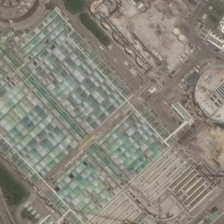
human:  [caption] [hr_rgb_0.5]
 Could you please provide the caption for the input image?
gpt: a large building and some storage tanks are in an industrial area .

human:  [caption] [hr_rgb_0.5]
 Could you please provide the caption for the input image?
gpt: a large building and some storage tanks are in an industrial area .

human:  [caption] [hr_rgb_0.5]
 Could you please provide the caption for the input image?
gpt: a large building and some storage tanks are in an industrial area .

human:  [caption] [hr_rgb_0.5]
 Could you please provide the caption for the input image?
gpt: a large building and some storage tanks are in an industrial area .

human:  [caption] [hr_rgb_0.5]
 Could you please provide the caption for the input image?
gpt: a large building and some storage tanks are in an industrial area .